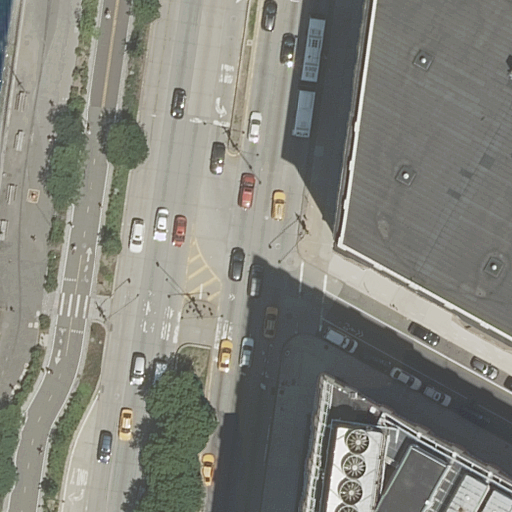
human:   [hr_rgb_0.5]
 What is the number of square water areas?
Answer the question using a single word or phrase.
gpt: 0

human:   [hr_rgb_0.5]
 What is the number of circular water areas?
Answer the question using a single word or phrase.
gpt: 0

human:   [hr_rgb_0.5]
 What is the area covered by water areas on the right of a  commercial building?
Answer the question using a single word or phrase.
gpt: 0m2

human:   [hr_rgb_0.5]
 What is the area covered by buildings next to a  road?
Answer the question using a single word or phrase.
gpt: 1340m2

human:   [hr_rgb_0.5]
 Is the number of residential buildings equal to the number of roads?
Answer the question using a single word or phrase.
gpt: no

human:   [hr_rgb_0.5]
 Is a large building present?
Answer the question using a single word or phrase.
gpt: yes

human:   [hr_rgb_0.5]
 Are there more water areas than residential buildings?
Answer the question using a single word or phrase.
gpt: no

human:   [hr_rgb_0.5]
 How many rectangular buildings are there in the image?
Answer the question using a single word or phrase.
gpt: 2

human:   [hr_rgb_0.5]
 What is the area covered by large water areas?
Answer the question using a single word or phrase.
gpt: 0m2

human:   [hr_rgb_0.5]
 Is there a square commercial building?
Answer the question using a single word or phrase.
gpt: no

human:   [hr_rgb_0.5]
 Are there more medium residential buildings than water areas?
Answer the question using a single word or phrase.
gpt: no

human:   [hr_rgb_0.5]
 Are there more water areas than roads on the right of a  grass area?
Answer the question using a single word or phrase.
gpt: no

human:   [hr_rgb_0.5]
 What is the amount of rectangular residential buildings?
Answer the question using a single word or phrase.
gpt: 2

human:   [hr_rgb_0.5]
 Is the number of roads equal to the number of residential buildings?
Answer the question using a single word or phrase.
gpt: no

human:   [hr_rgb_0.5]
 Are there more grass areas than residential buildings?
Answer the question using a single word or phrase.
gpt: yes

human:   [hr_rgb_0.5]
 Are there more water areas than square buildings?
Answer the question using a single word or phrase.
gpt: yes

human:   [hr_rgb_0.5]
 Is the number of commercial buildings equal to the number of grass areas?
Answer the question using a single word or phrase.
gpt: no

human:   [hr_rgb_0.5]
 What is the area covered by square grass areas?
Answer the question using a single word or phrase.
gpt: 0m2

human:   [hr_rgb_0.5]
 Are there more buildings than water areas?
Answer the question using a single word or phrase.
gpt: yes

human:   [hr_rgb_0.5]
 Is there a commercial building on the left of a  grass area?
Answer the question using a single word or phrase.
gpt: no

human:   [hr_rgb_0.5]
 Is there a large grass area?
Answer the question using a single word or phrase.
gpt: no

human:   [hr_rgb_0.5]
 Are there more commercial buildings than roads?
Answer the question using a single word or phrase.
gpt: no

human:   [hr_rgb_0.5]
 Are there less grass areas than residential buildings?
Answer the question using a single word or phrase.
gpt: no

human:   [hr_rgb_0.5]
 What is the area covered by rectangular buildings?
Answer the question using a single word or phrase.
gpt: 1340m2

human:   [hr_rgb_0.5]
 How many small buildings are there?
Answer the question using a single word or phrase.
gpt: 0

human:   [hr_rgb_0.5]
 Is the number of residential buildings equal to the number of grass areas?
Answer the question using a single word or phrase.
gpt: no

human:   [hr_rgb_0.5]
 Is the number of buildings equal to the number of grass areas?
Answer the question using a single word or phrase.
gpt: no

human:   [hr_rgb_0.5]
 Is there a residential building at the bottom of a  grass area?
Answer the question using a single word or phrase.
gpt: yes

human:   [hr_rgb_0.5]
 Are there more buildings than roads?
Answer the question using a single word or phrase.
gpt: no

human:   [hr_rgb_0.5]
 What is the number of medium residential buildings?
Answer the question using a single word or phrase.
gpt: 0

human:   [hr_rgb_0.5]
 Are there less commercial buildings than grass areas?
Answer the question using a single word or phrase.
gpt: yes

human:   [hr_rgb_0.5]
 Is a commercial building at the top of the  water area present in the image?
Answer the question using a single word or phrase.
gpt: no

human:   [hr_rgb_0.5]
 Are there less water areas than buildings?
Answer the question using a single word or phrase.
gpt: yes

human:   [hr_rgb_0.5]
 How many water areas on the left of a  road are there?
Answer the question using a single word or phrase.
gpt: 1

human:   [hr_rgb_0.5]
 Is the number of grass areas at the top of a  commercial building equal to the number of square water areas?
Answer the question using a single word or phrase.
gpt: yes

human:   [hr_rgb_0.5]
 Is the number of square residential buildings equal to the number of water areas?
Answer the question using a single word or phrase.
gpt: no